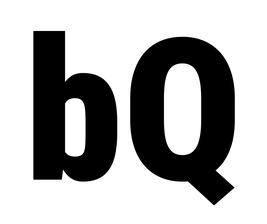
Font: Roboto_Condensed_Black